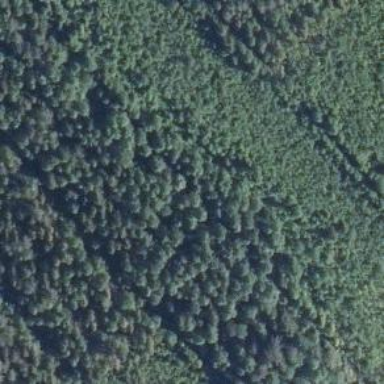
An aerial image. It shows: Needle-leaved woodland.